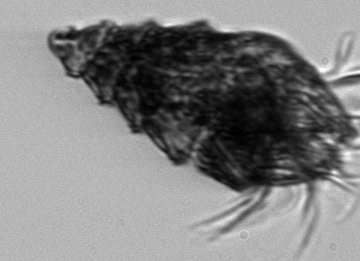
Label: Laboea_strobila